Interaction volume radius: 10 \u00c5
Interaction volume height: 25 \u00c5
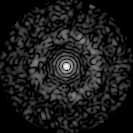
Disorder parameter: 0.8408